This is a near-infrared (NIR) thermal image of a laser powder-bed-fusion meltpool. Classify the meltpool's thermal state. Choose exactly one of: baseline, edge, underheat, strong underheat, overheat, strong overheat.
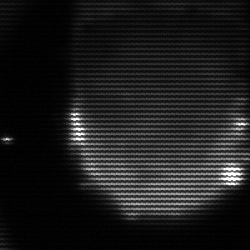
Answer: edge